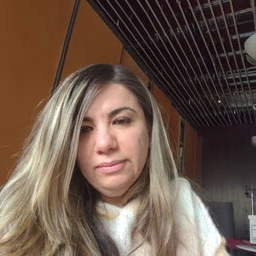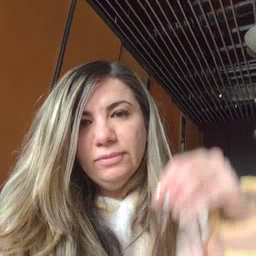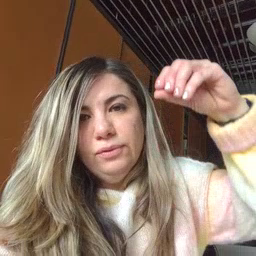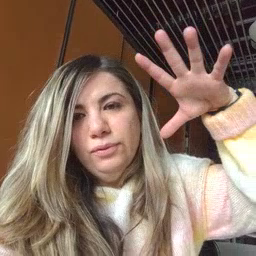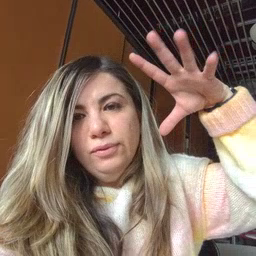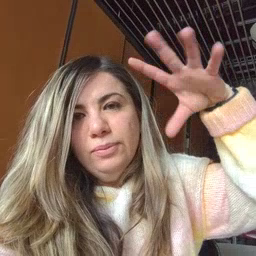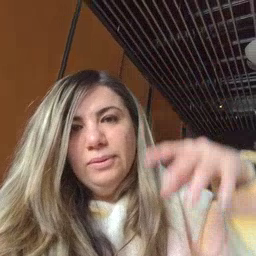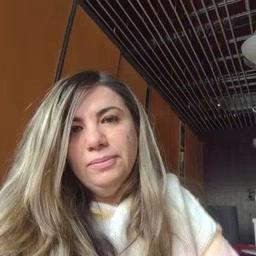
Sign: lamp